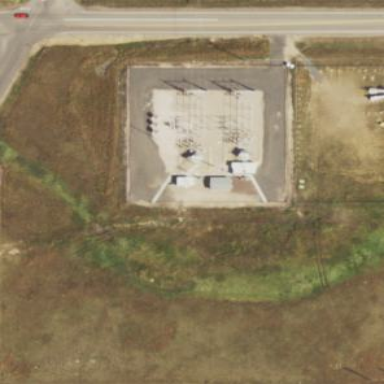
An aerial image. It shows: Outdoor power substation enclosed by fence.